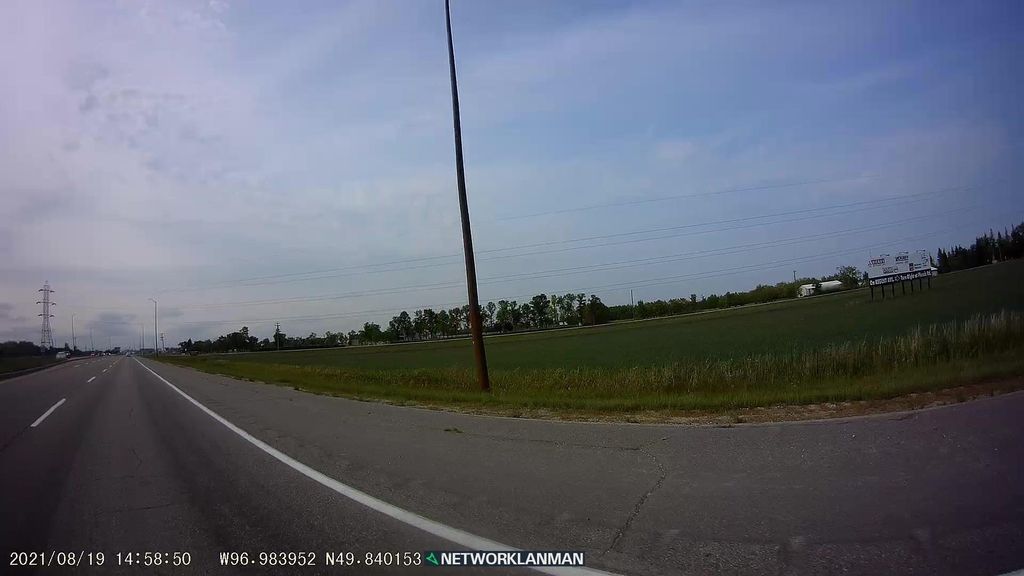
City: winnipeg